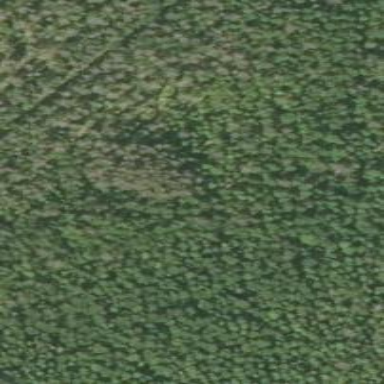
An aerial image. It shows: Woodland with needle-leaved trees.